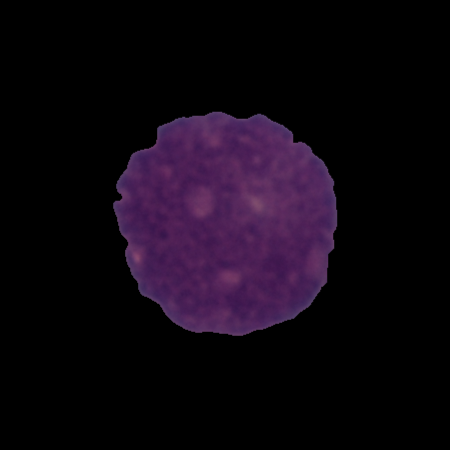
Label: cancer